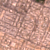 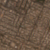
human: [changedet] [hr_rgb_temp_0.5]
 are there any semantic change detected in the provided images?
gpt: There is no change to mention.